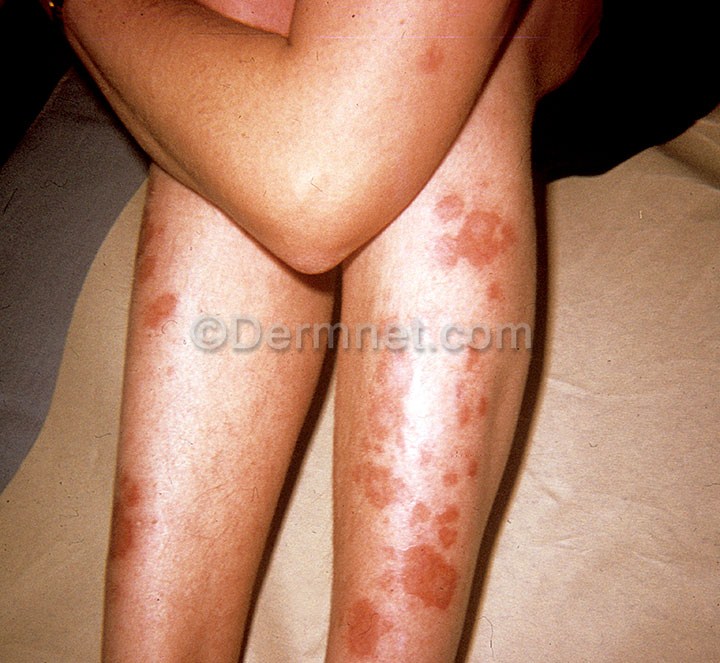
Disease: Systemic Disease